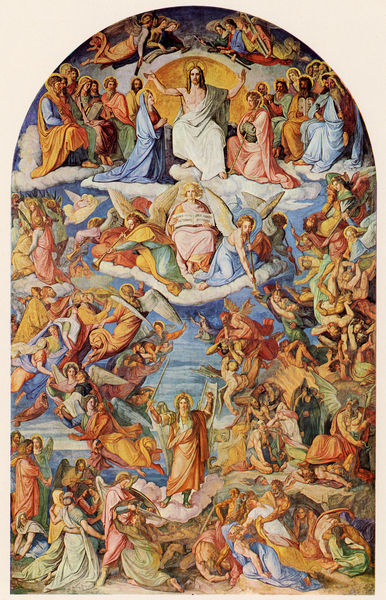
Titel: Il Giudizio Universale, Das Jüngste Gericht
Künstler: Peter Cornelius
Standort: München
Institution: St. Ludwig
Schlagwörter: blau, felsen, flügel, gemälde, gott, himmel, körper, mann, weiß, wolken, frauen, gelb, grün, landschaft, menschen, sitzen, braun, bunt, frau, grau, kleider, männer, schwarz, rot, wolke, malerei, gericht, richter, arme, barock, bibel, johannes, rahmen, tod, bild, erde, kirche, sonne, gewand, gold, gewänder, personen, instrumente, musik, renaissance, rosa, engel, engelchen, putte, putto, beine, farbig, schrift, bogen, fels, schichten, figuren, rundbogen, thron, paradies, schild, buch, glaube, religion, münchen, schweben, scheibe, viele, illustration, waffen, durcheinander, tote, beten, viel, altar, buchseite, heiligenschein, christus, jesus, jesus christus, leichnam, apokalypse, götter, hölle, jüngstes gericht, manierismus, verdammte, flehen, sturz, segen, segnen, fanfaren, heilige, speer, trompeten, fresko, anbeten, jünger, heilig, putten, maria, magdalena, erzengel, putti, szenen, sakral, auferstehung, altarbild, tafelbild, himmelfahrt, michael, banderole, deesis, mandorla, apostel, predigen, ludwigskirche, cornelius, christliche ikonographie, weltenrichter, gott vater, propheten, weltgericht, leben christi, sünder, st. ludwig, das jüngste gericht, himmelreich, jüngster tag, majestas domini, jugement dernier, engelscharen, hl dreifaltigkeit, verdammten, toten, himmelsgericht, höller, kommet, kommet alle, maiestas domini, sakralgericht, skralmotiv, jess, viele engel